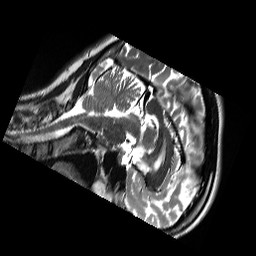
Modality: T2w
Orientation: sagittal
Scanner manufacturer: siemens
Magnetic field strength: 3 T
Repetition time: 13.52 s
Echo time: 0.088 s